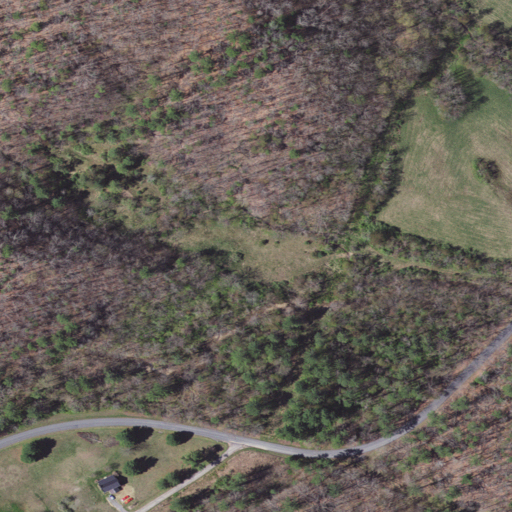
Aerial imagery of valley in Virginia named Ayers Hollow containing deciduous forest, mixed forest, open development, pasture, evergreen forest, woody wetlands, and low intensity development